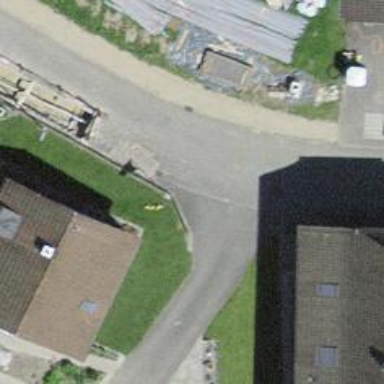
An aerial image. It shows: Residential road without sidewalk.